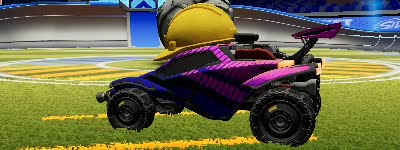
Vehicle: octane